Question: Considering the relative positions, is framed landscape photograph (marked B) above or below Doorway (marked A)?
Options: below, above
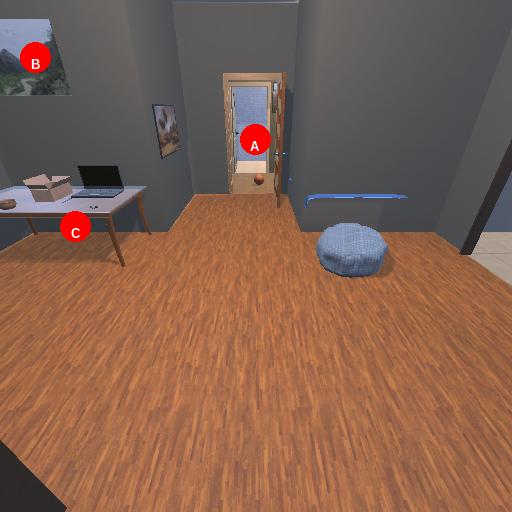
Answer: below